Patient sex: F
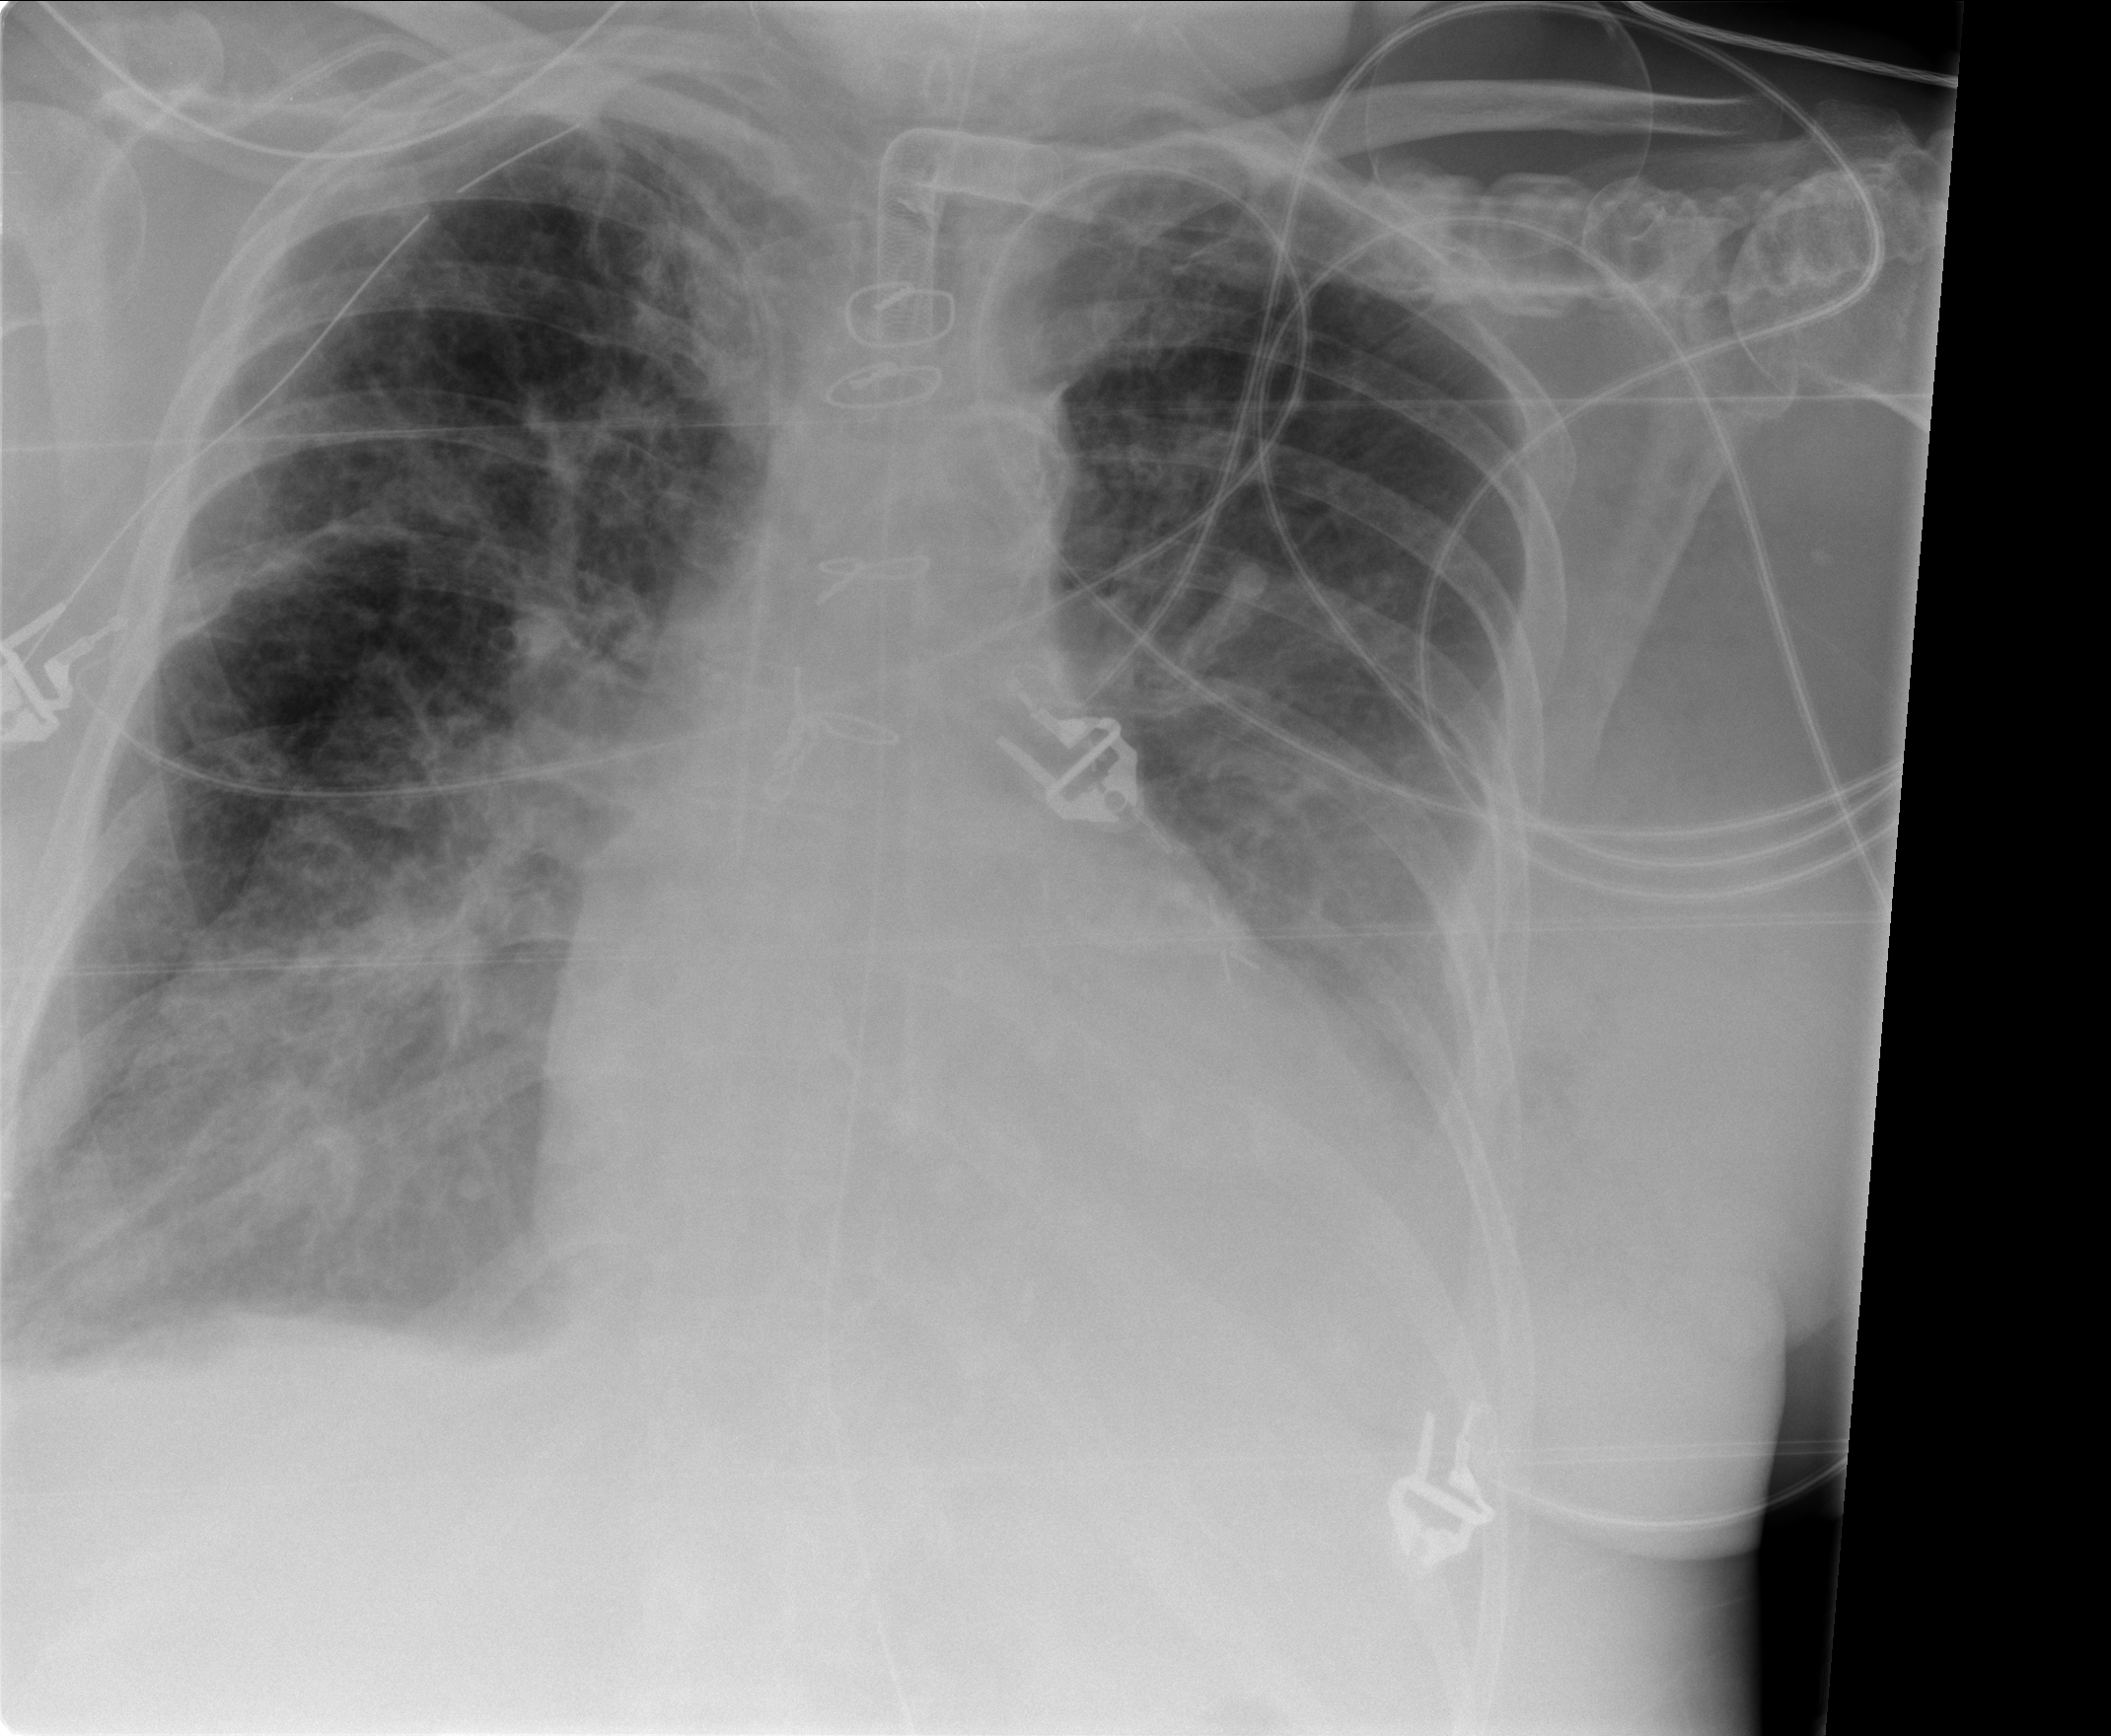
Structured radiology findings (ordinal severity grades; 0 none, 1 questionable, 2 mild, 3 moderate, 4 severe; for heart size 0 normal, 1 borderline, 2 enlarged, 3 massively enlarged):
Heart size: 2
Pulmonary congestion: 2
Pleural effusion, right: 0
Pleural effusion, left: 2
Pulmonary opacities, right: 0
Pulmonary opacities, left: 0
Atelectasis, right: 2
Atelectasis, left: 2